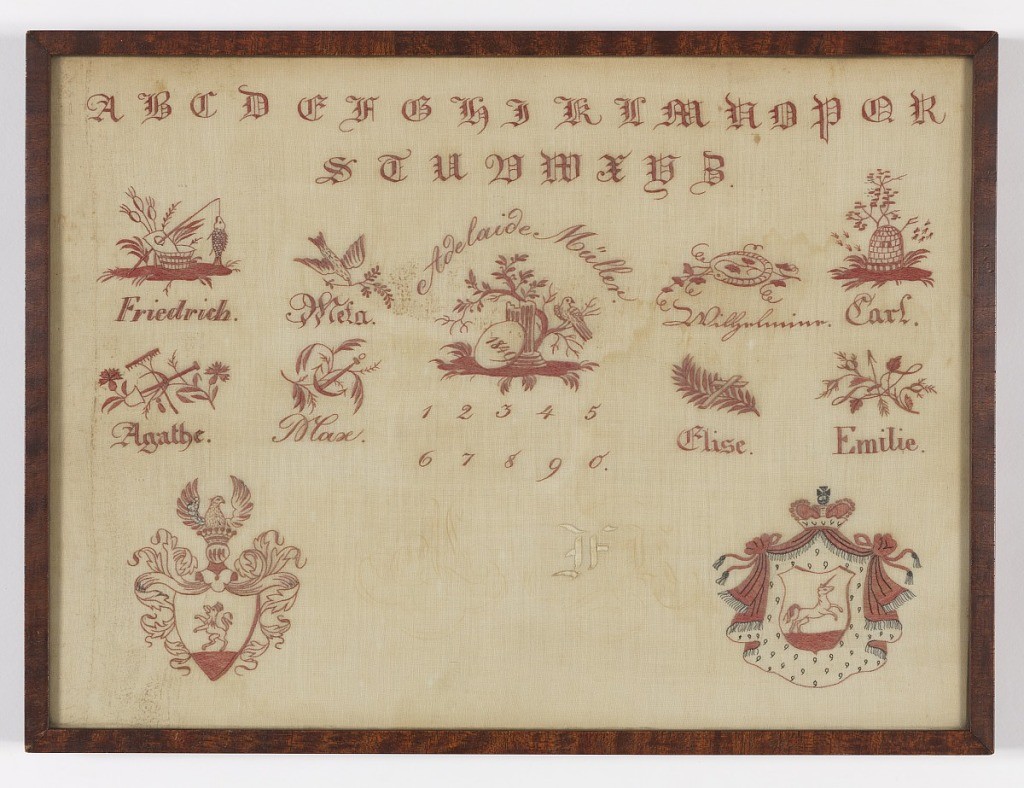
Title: Sampler
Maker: Adelaide Muller
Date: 1849
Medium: silk, cotton Technique: satin and stem stitch embroidery on plain weave
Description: Alphabet and numerals, family crest and coat of arms, names of Muller siblings(?) with pictorial symbols for each person, embroidered in red on a sheer white ground.